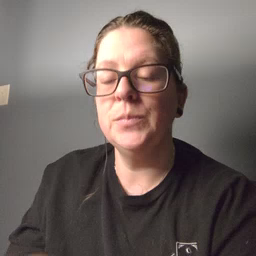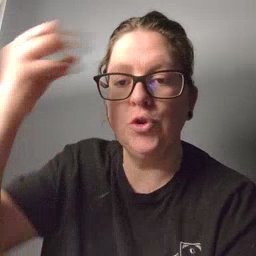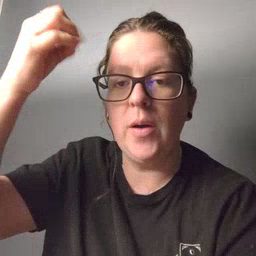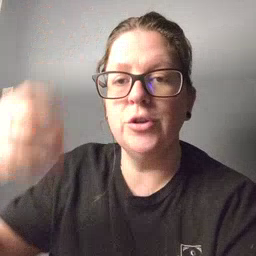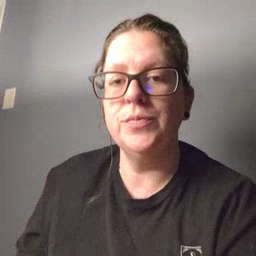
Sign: shower